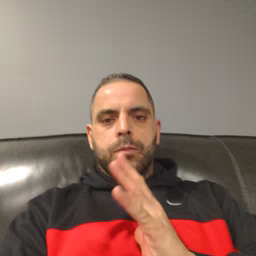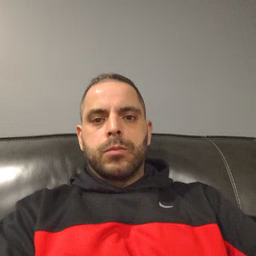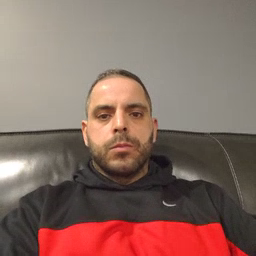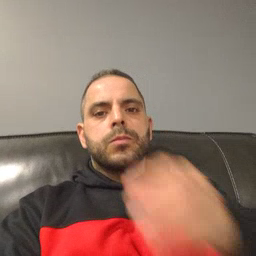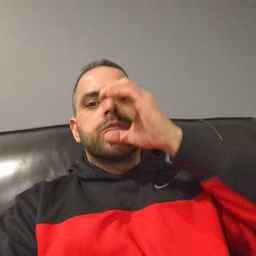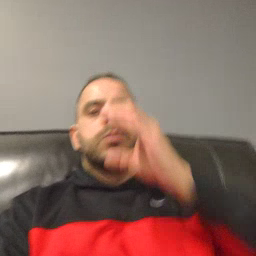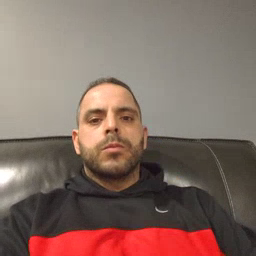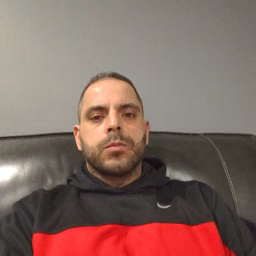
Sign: drink